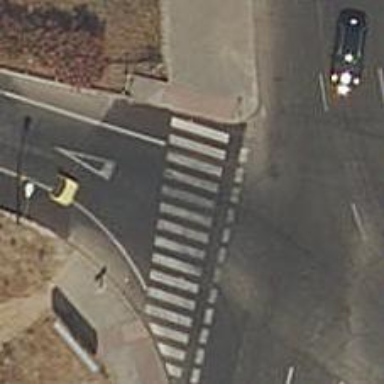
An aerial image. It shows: Uncontrolled footway crossing with markings.